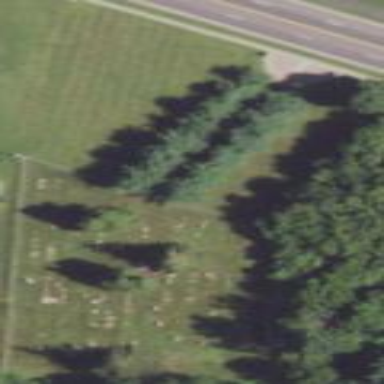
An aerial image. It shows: Cemetery.